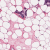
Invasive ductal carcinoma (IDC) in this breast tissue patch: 1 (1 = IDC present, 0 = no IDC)